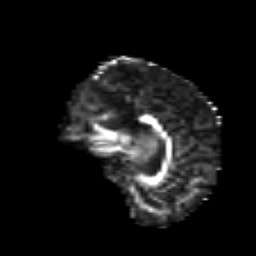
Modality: FA
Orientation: sagittal
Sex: female
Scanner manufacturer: siemens
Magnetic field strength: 3 T
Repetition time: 5 s
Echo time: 0.071 s